Question: I was wondering if anyone knows how to create a Facebook-like popover view like in the Facebook Android app for comments.
This is what I mean:

Along with the handle that you can drag to dismiss it, is it a native Android UI control or has Facebook implemented this themselves?
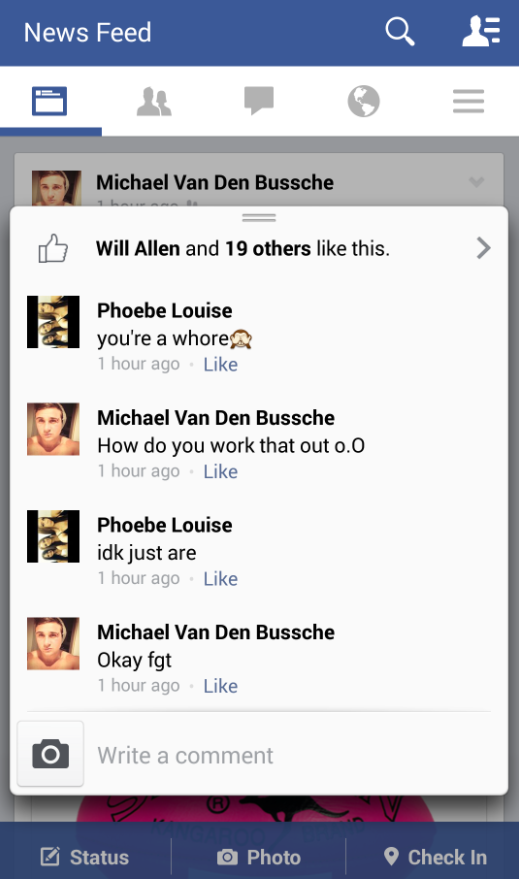
Answer: The best way to create similar 'popover view' is by using <URL>. You can also achieve same UI with 'DialogFragment' , but you cannot position at specific view location.
I have a complete working code here <URL>
Create your custom layout , for e.g., as Facebook its has a 'Header TextView' with a 'ListView' and 'EditText'.
Set the layout to the 'PopupWindow'
'''
LayoutInflater layoutInflater = (LayoutInflater)getSystemService(Context.LAYOUT_INFLATER_SERVICE);
final View inflatedView = layoutInflater.inflate(R.layout.fb_popup_layout, null,false);
'''
This 'Layout' has a 'ListView' ,so find the 'ListView' in the layout and fill the data . you can have your own view here
'''
ListView listView = (ListView)inflatedView.findViewById(R.id.commentsListView);
listView.setAdapter(new ArrayAdapter<String>(TryMeActivity.this,
R.layout.fb_comments_list_item, android.R.id.text1,contactsList));
'''
Now, create an instance of 'PopupWindow' with specific height and width. I prefer to set the size depends on the device.
'''
Display display = getWindowManager().getDefaultDisplay();
Point size = new Point();
display.getSize(size);
popWindow = new PopupWindow(inflatedView, size.x - 50,size.y - 500, true );
'''
Set the 'focusability' of the popup window.
'''
popWindow.setFocusable(true);
'''
Make it outside touchable 'to dismiss the popup window when touched outside' the popup area
'''
popWindow.setOutsideTouchable(true);
'''
Now, set a background to the 'PopupWindow' with a drawable. The drawable has 'rectangle shape' with 'corner radius'.
'''
popWindow.setBackgroundDrawable(getResources().getDrawable(R.drawable.fb_popup_bg));
'''
Finally. show the 'PopupWindow' at required location. I made it show at 'bottom' of the screen with some 'X and Y position'
'''
popWindow.showAtLocation(v, Gravity.BOTTOM, 0,150); // 0 - X postion and 150 - Y position
'''
You can also set an 'Animation' to use when the 'PopUpWindow' appears and disappears
'''
popWindow.setAnimationStyle(R.anim.animation); // call this before showing the popup
'''